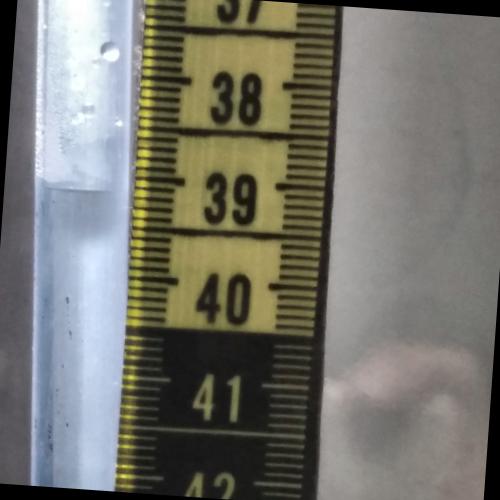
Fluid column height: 39.2 cm